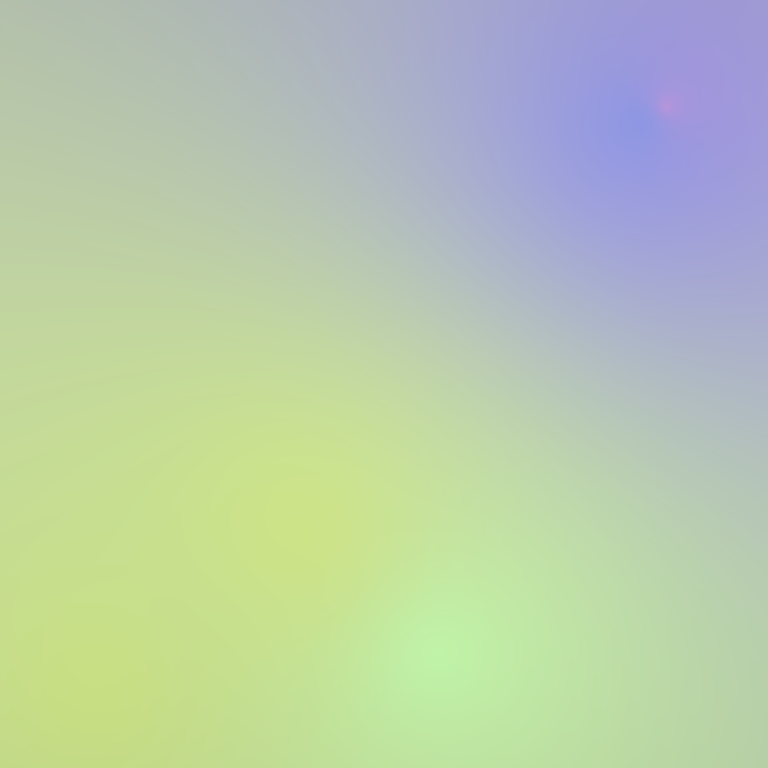
Abstract light effect, smooth gradient from soft yellow to gentle purple, calm atmosphere, diffuse glow, no room, no furniture, no objects.